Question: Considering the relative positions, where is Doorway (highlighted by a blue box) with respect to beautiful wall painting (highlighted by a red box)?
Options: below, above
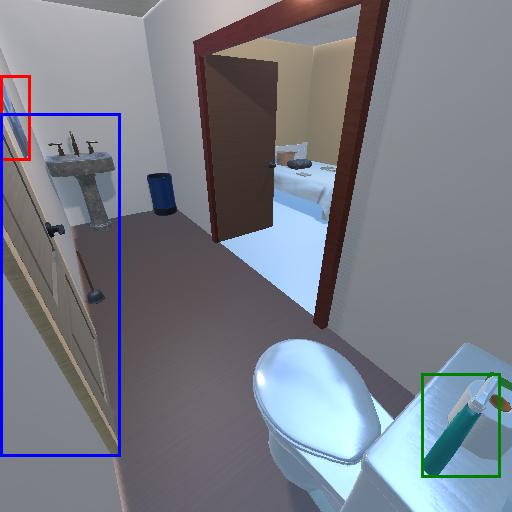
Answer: below